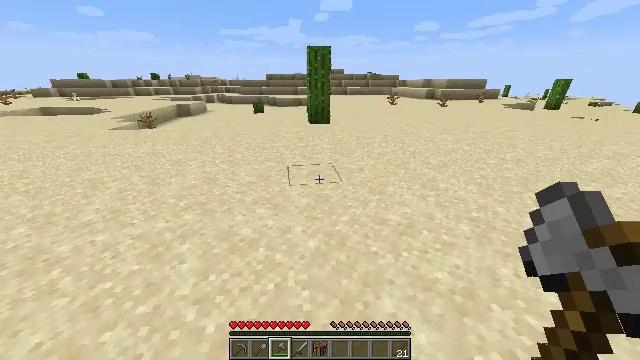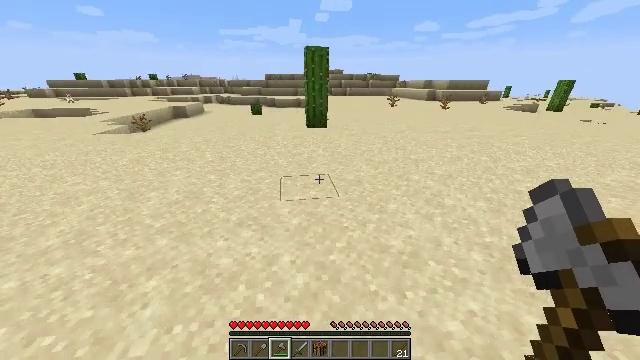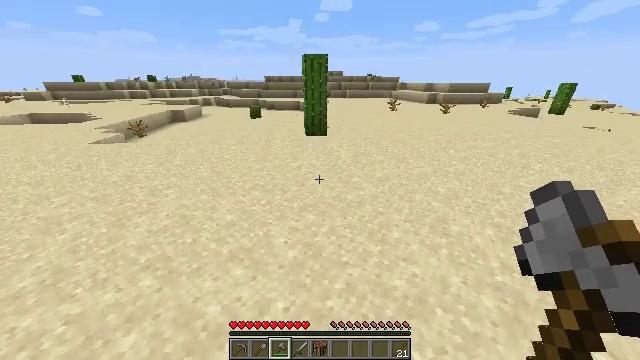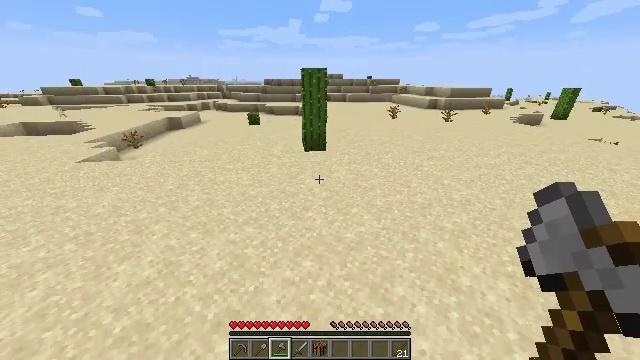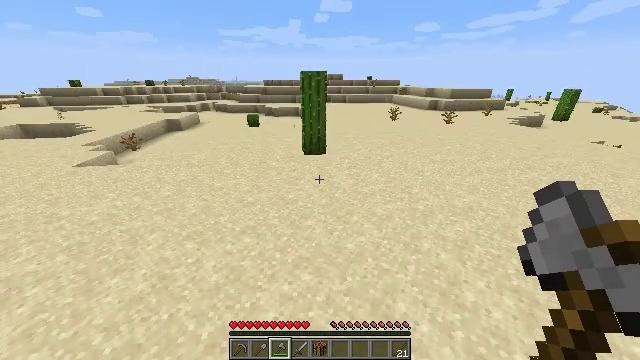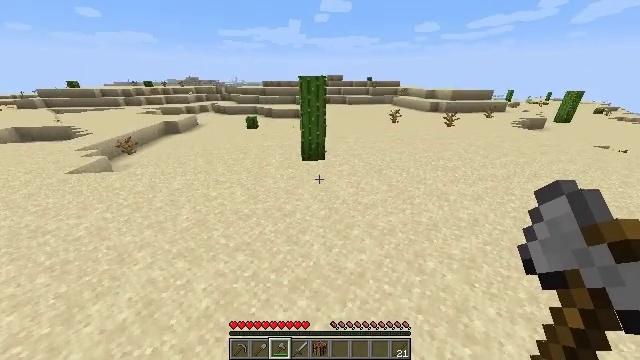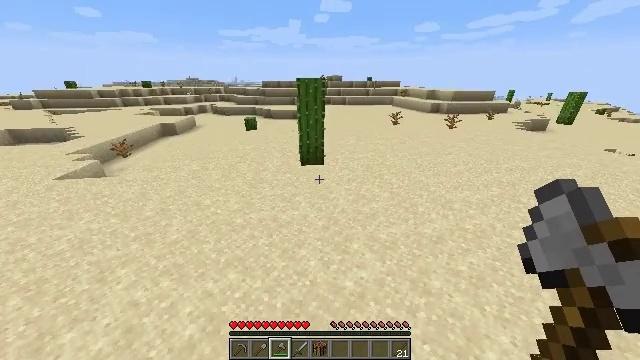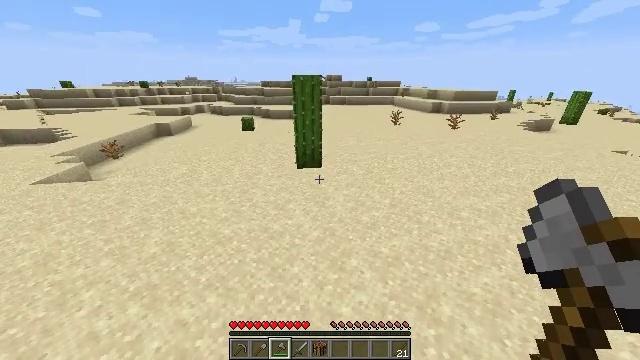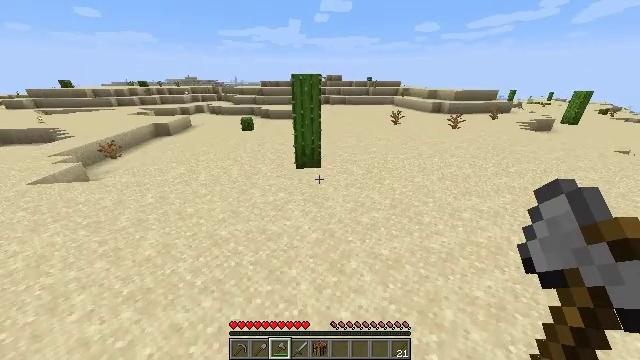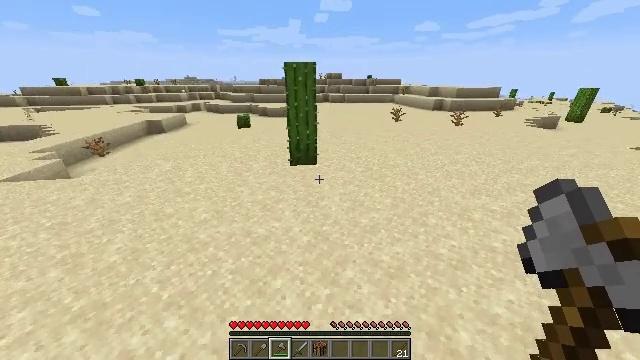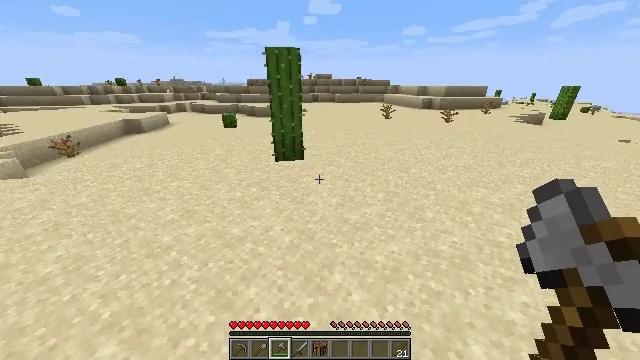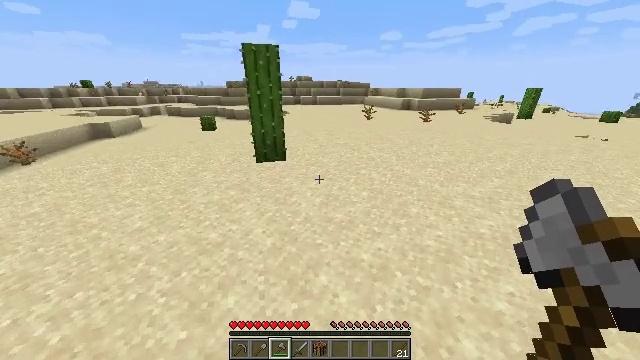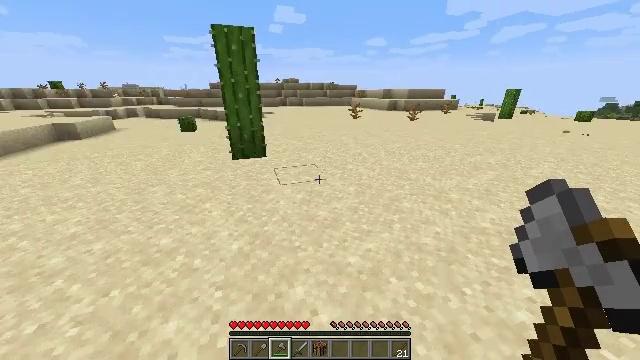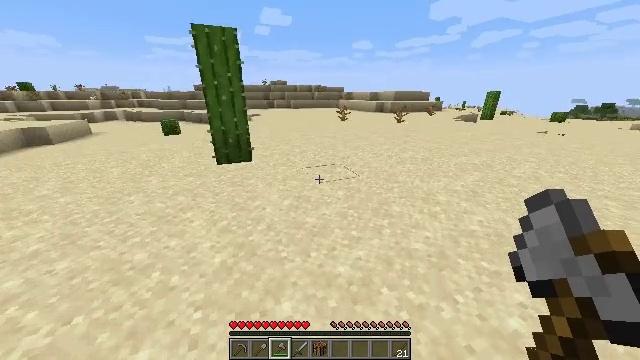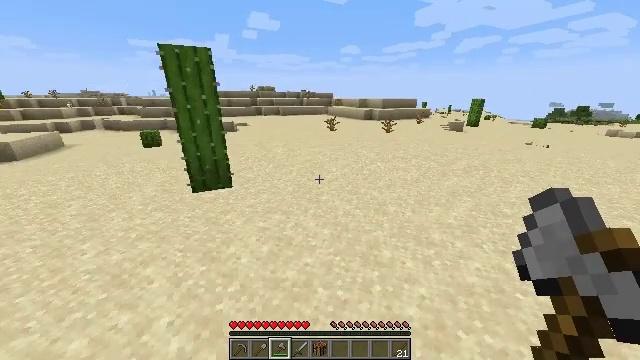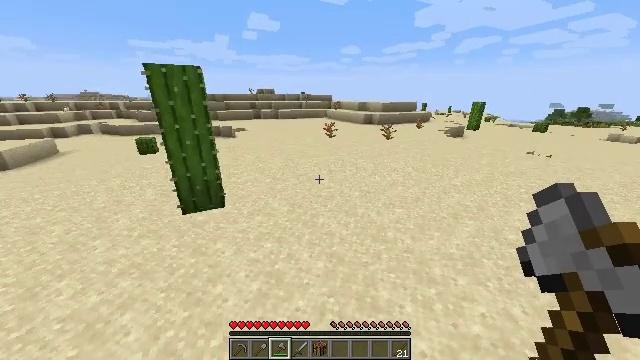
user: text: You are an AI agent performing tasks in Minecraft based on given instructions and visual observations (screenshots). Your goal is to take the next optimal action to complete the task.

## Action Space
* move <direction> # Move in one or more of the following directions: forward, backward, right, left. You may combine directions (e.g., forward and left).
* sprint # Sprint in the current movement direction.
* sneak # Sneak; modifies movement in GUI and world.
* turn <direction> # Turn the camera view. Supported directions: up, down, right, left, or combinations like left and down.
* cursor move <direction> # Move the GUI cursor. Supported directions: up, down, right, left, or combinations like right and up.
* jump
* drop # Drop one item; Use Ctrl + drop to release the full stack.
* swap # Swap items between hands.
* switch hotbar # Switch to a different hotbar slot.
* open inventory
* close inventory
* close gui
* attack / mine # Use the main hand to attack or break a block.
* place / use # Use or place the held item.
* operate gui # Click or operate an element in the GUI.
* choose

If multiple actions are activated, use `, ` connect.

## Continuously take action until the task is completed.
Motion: motion action
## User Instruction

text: Harvest hay blocks from the village.
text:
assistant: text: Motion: move forward, sprint, jump
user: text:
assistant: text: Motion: move forward, sprint, jump
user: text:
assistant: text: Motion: move forward, sprint, jump
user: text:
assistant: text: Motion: move forward, sprint, jump
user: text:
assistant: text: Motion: move forward and move right, sprint, jump
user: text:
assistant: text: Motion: move forward and move right, sprint, jump
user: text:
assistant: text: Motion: move forward and move right, sprint, jump
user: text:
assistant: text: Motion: move forward and move right, sprint, jump
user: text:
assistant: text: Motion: move forward and move right, sprint, jump
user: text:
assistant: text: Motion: move forward and move right, sprint, turn right, jump
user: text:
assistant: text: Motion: move forward and move right, sprint, turn right, jump
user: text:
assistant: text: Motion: move forward and move right, sprint, turn right and up, jump
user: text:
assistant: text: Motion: move forward and move right, sprint, turn right, jump
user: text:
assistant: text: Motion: move forward and move right, sprint, turn right, jump
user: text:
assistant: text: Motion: move forward and move right, sprint, jump
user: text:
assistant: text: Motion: move forward and move right, sprint, jump
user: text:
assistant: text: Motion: move forward and move right, sprint, jump
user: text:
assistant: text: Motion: move forward, sprint, jump
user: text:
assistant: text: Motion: move forward, sprint, jump
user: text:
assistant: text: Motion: move forward, sprint, jump
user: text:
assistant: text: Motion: move forward, sprint, jump
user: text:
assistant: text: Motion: move forward, sprint, jump
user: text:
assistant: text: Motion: move forward, sprint, jump
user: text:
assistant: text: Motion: move forward, sprint, jump
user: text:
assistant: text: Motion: move forward, sprint, jump
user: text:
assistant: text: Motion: move forward, sprint, jump
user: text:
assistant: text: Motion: move forward, sprint, jump
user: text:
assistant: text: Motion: move forward, sprint, jump
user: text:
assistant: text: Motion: move forward, sprint, jump
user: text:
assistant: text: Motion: move forward, sprint, jump